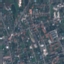
Land use / land cover class: Residential